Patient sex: M
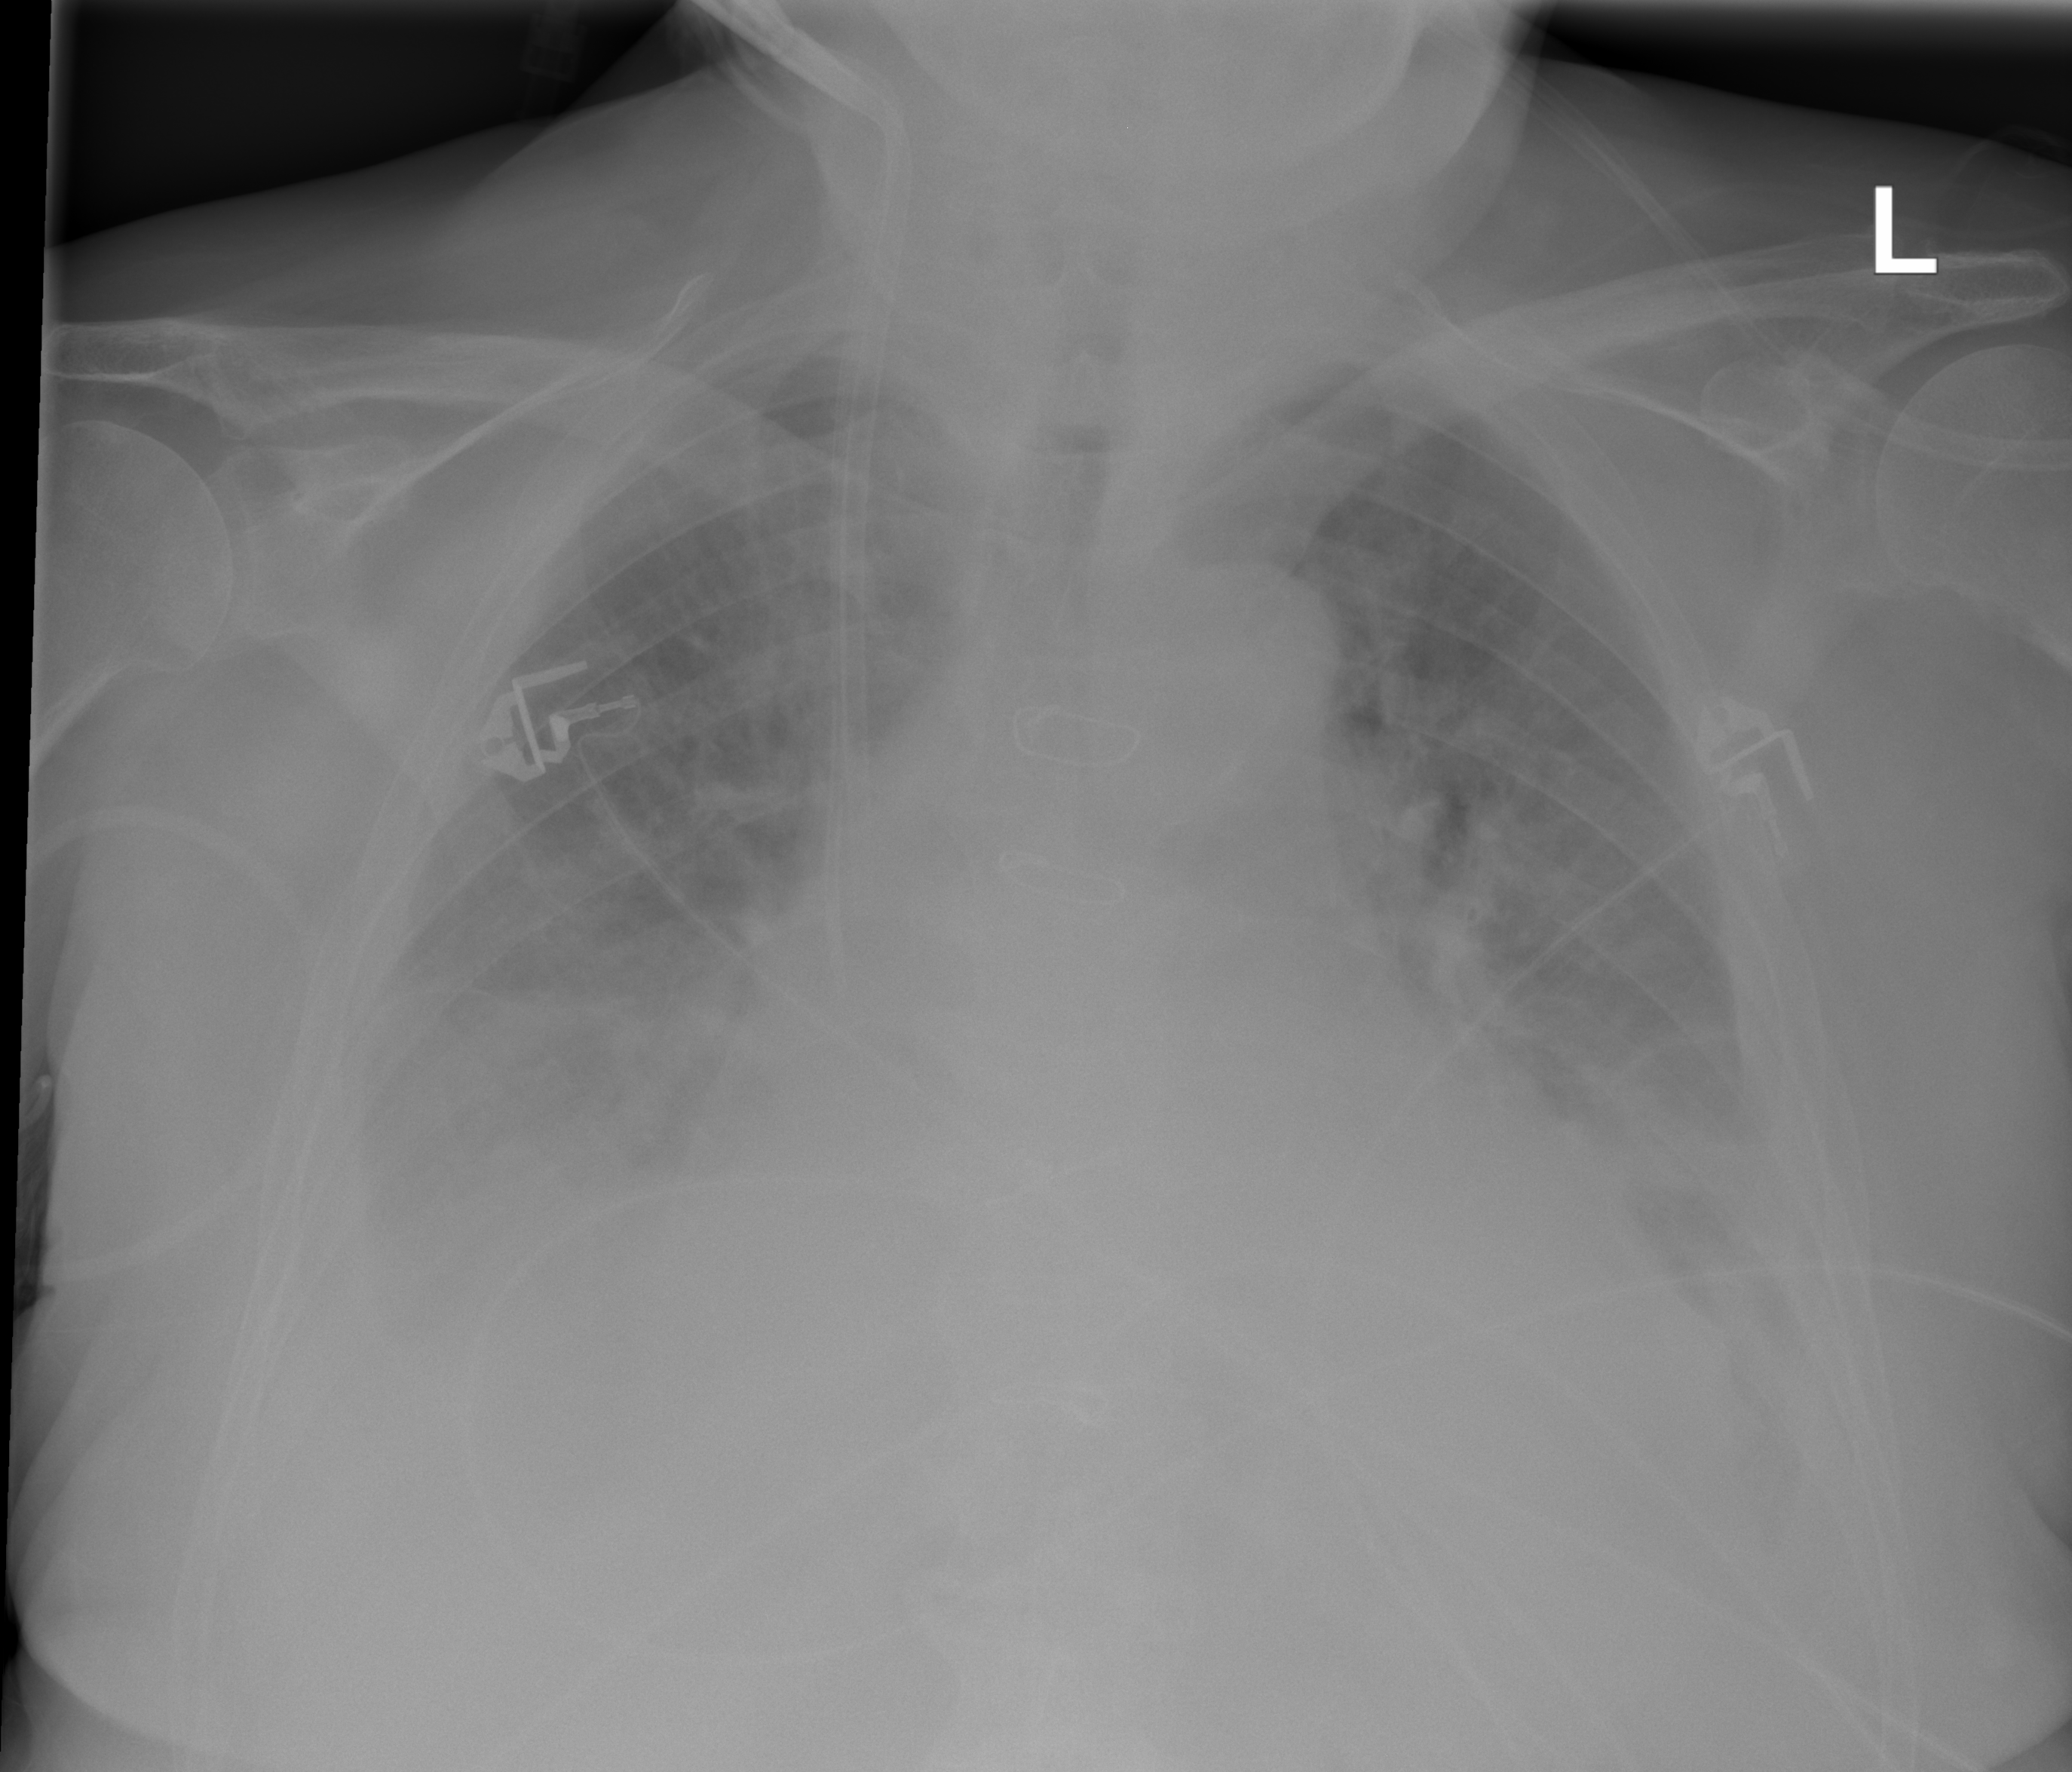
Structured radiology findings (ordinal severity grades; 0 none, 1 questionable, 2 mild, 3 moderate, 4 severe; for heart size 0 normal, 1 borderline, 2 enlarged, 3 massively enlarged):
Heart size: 2
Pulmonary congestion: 3
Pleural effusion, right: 2
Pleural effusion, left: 1
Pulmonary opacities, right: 2
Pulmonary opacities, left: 2
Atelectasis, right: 3
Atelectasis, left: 2